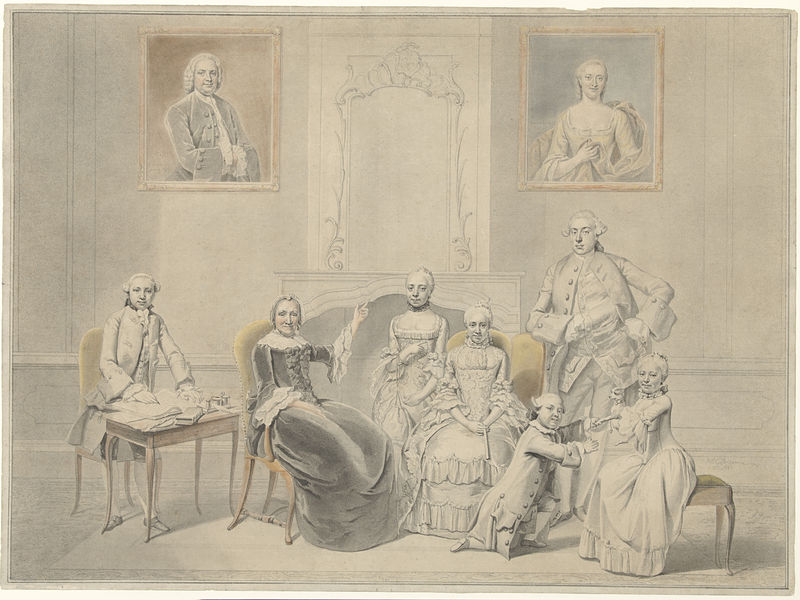
Titel: De kinderen van Pieter Cornelis Hasselaer en Clara Wendela Sautyn, wier portretten aan de wand hangen, met hun grootmoeder Wendela Eleonora Reael
Künstler: Hendrik Pothoven
Standort: Amsterdam
Institution: Rijksmuseum
Schlagwörter: gris, papier, tableau, bureau